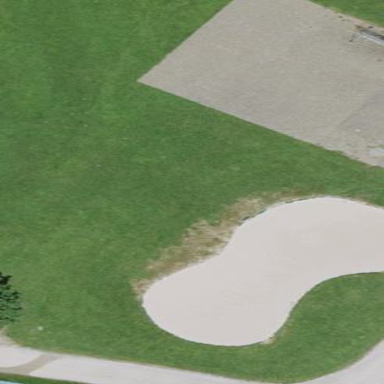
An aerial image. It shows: Golf bunker filled with natural sand.